Field crop: maize
Growth stage: 1
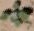
Species: chenopodium